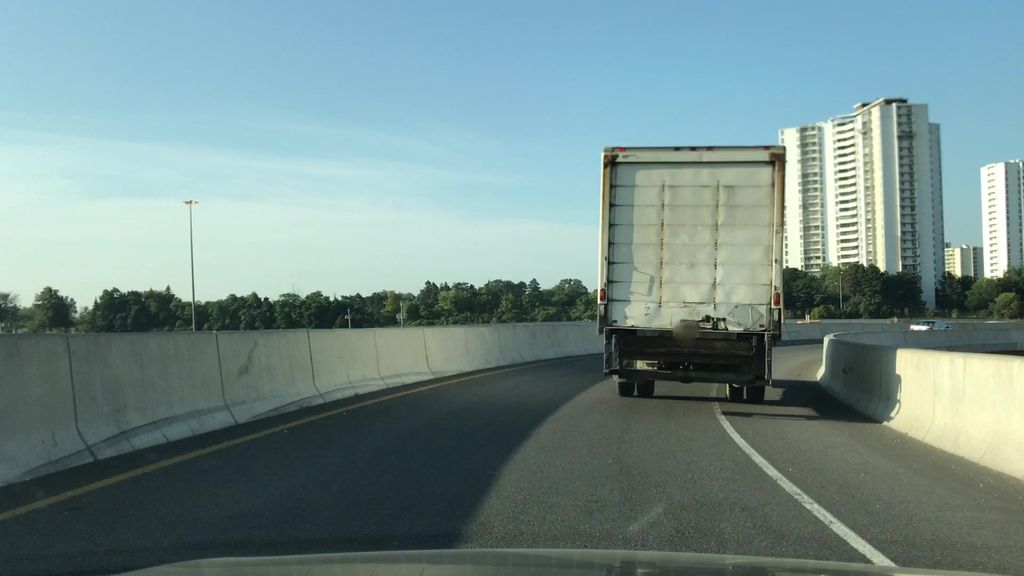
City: toronto